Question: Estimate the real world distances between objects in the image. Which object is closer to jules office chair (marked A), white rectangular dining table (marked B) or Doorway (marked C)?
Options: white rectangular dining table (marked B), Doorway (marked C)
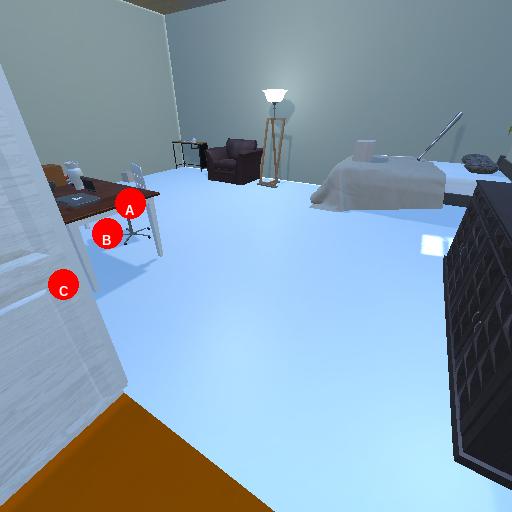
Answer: white rectangular dining table (marked B)